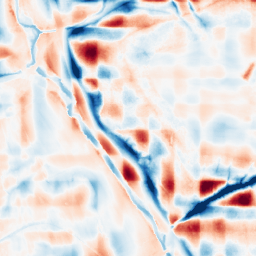
Category: wavelet
Decomposition family: wavelet_reverse_biorthogonal
Decomposition parameters: wavelet: rbio1.3
level: 5
Upsampling method: regularized
Upsampling parameters: scale: 2
lambda_reg: 0.001
Upsampling scale: 2